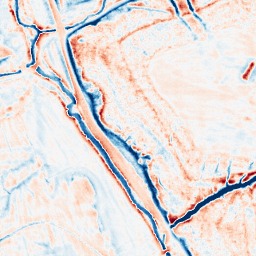
Category: edge_preserving
Decomposition family: guided
Decomposition parameters: radius: 4
eps: 0.01
Upsampling method: sinc_blackman
Upsampling parameters: scale: 8
kernel_size: 16
Upsampling scale: 8